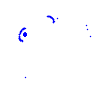
Particle: proton